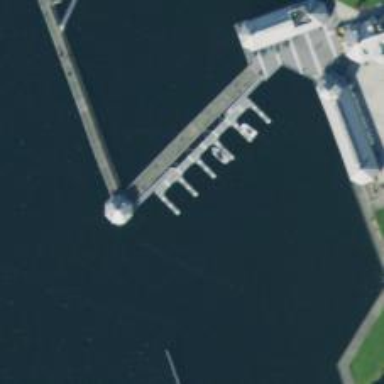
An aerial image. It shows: Man-made pier.